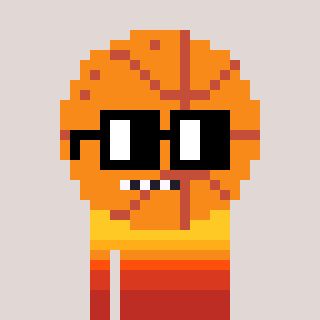
a pixel art character with square black glasses, a basketball-shaped head and a green-colored body on a warm background